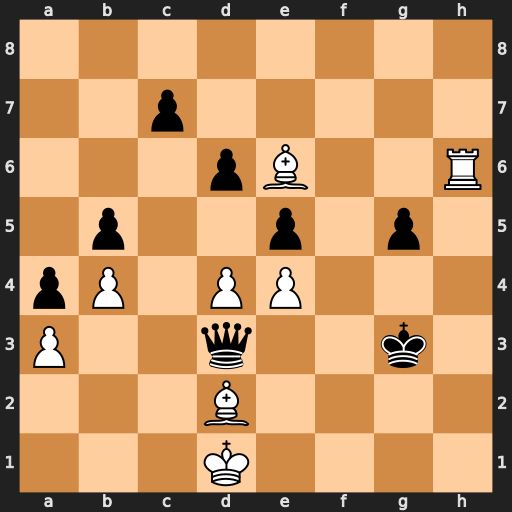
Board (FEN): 8/2p5/3pB2R/1p2p1p1/pP1PP3/P2q2k1/3B4/3K4
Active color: w
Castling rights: -
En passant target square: -
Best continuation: Rh3+ Kg2 Rxd3